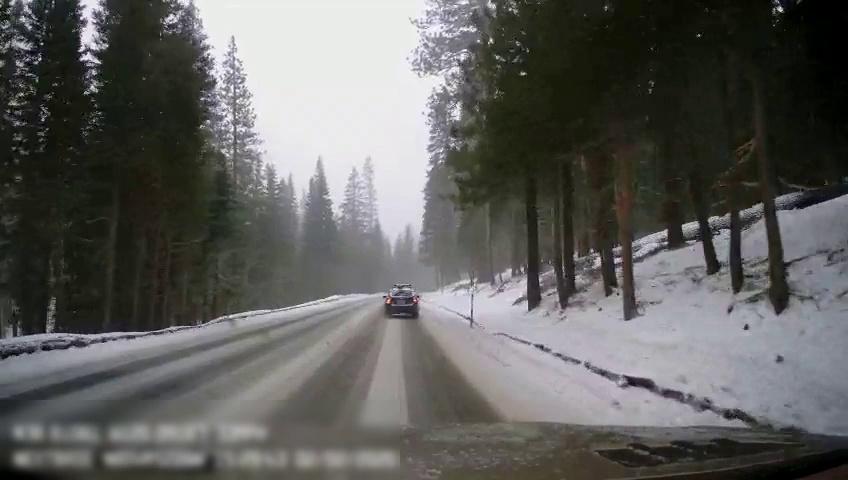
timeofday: Day
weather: Snowy
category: Drivable Space
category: Vehicles | SUV